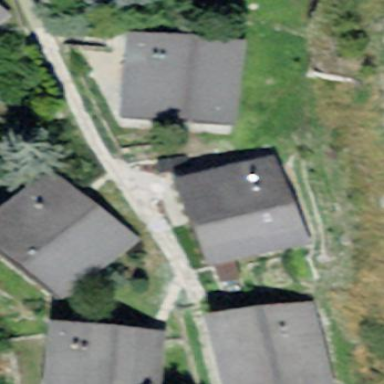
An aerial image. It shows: Detached building.